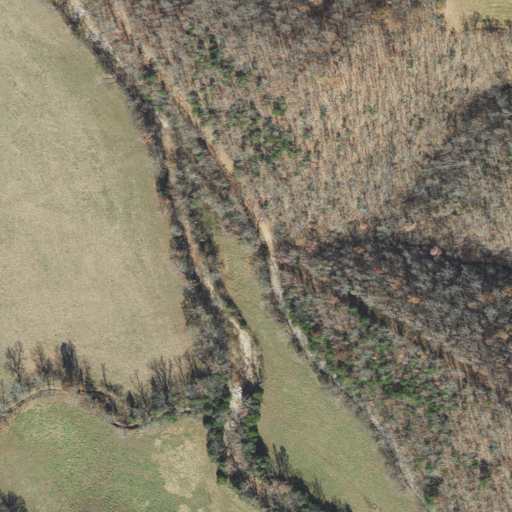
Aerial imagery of valley in Arkansas named Flat Hollow containing pasture, deciduous forest, and open development